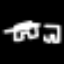
Label: pants